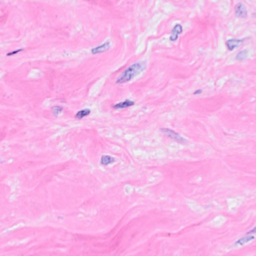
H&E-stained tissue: Breast